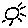
Label: sun